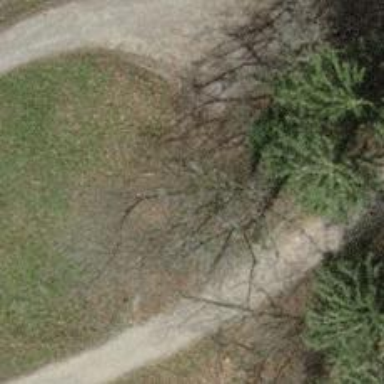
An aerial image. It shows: Gravel path with excellent trail visibility.